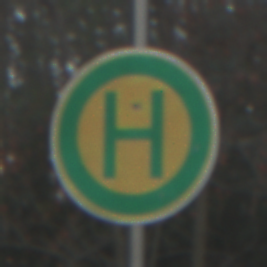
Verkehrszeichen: Haltestelle
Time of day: SunriseSunset
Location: Outdoor (Nature)
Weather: Clear
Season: Winter
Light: Natural